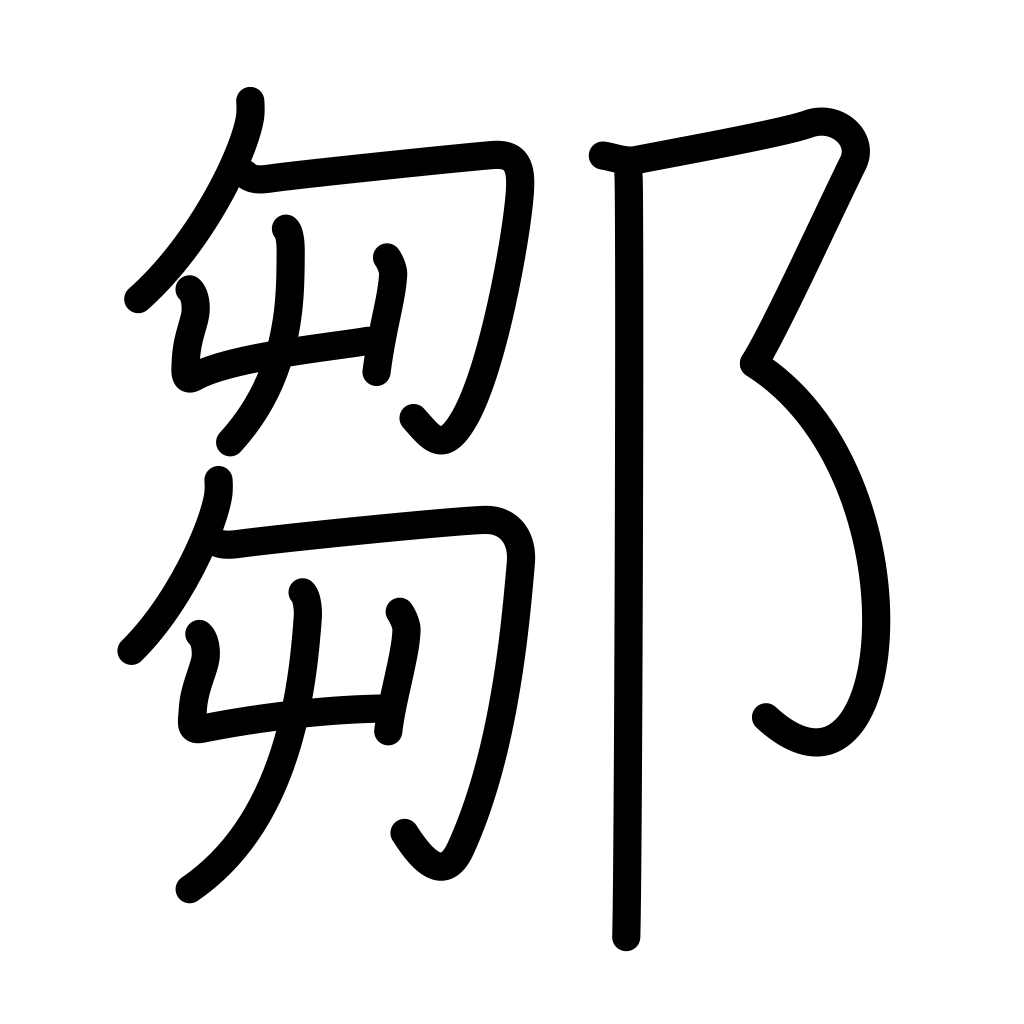
Meaning: place name